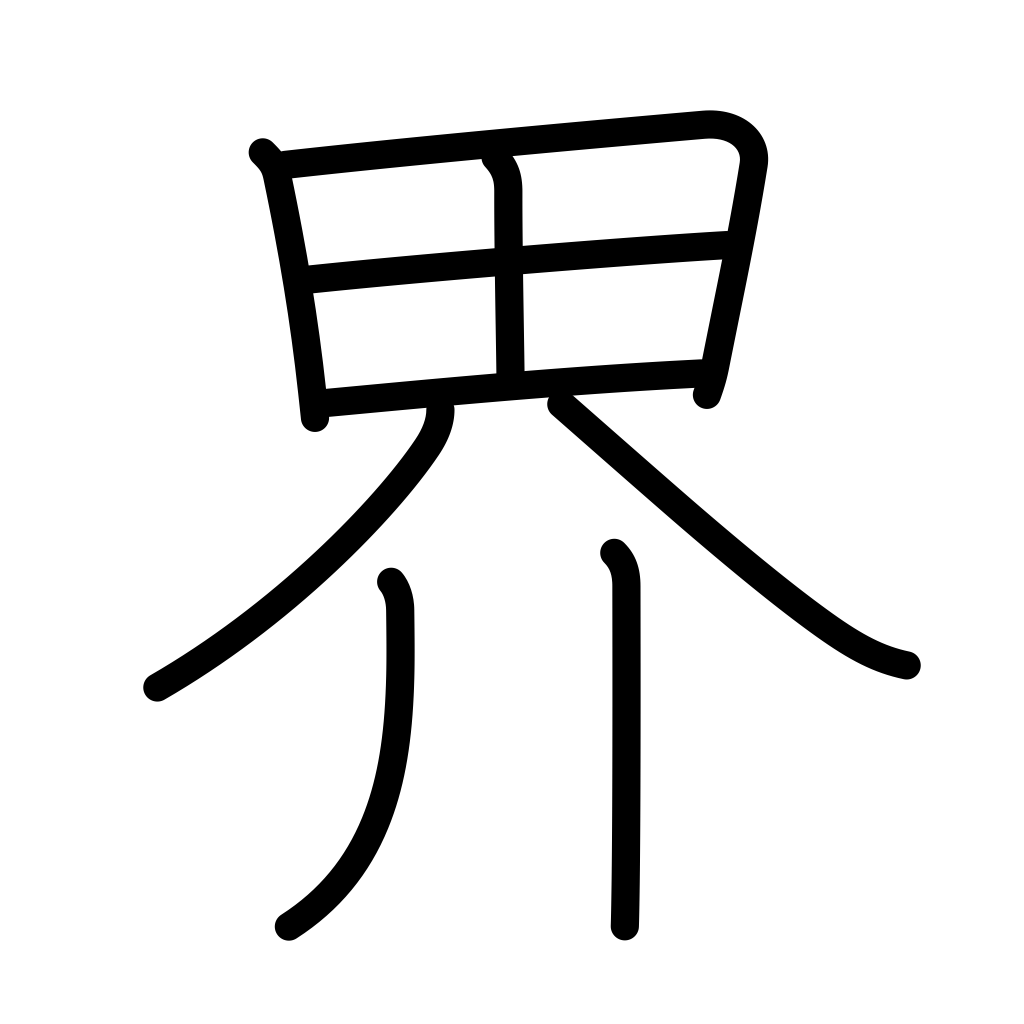
Meaning: world, boundary